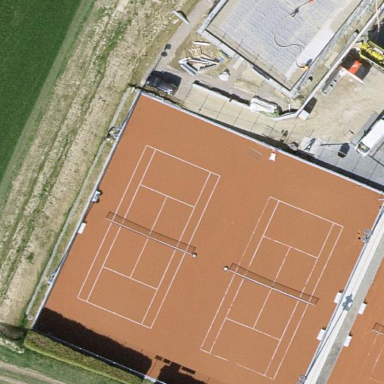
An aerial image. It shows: Clay tennis court on pitch.